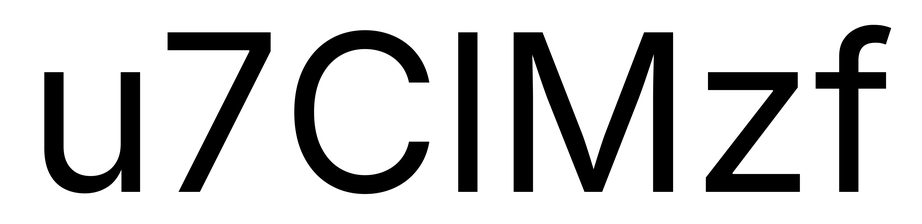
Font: Inter_Regular